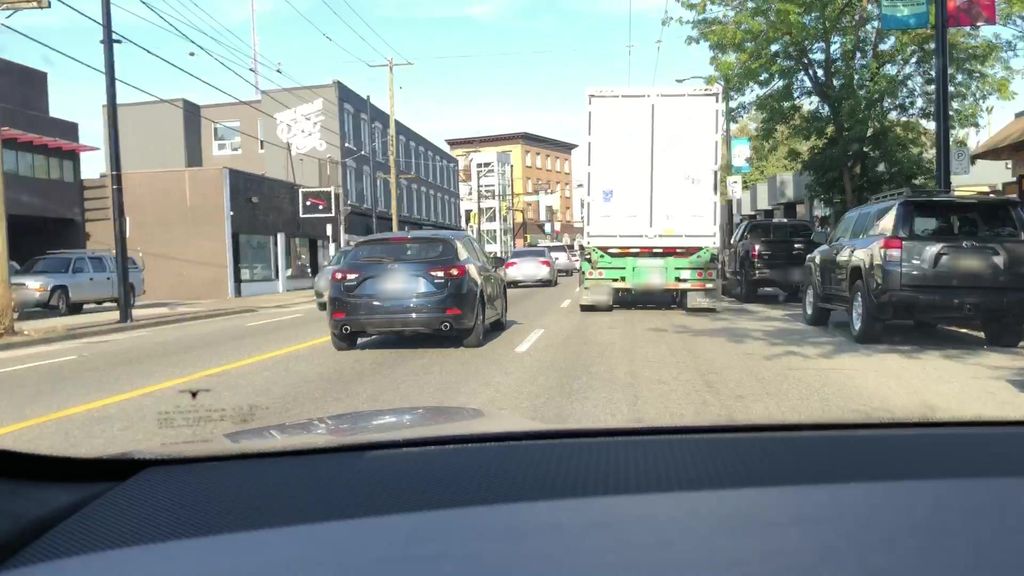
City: vancouver